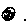
Label: moon